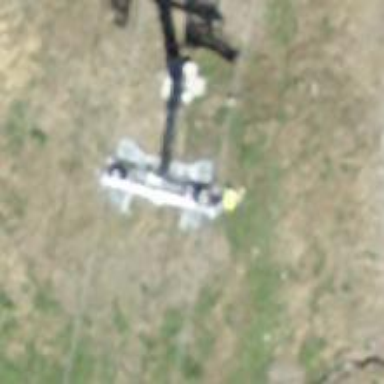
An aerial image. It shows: Pylon for aerialway.